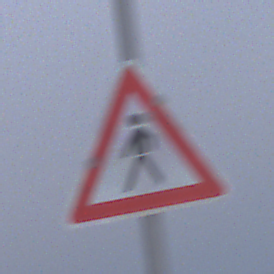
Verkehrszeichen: FussgaengerRechts
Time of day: SunriseSunset
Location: Outdoor (Beach)
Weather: Overcast
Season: NotSpecified
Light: Natural